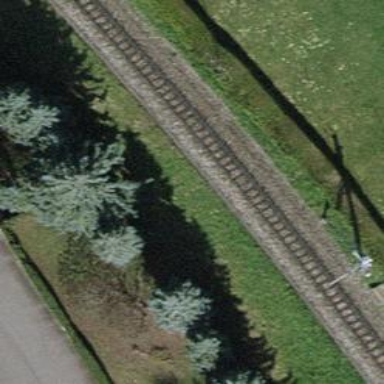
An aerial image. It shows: Narrow-gauge railway track electrified by contact line.